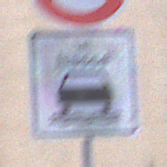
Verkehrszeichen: BeiNaesse
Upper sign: Geschwindigkeit130
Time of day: MorningAfternoon
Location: Outdoor (Urban)
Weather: PartlyCloudy
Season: NotSpecified
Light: Natural